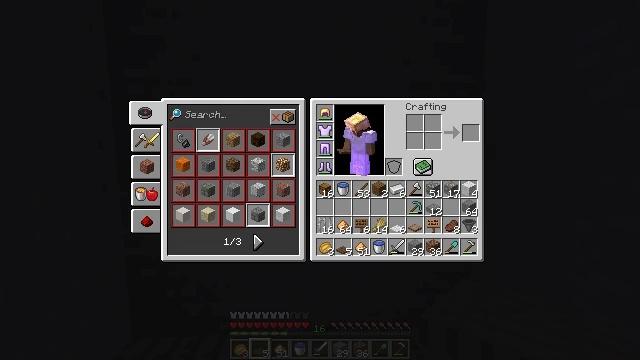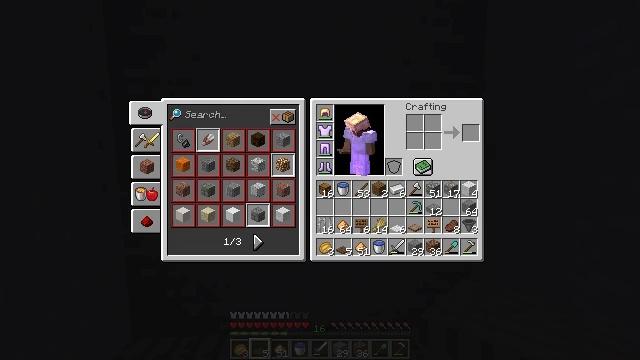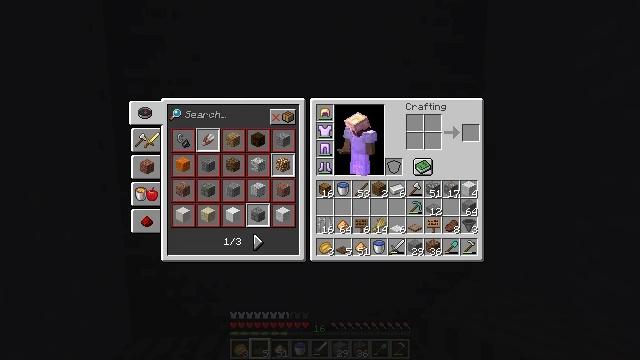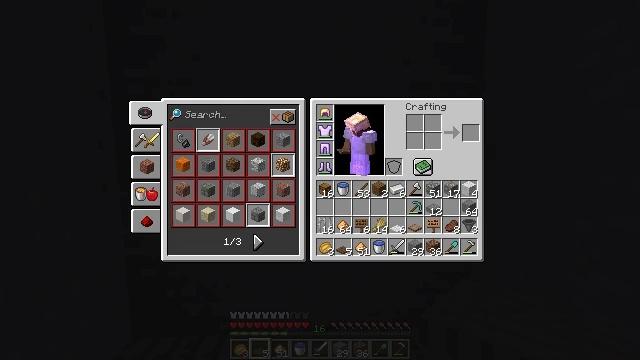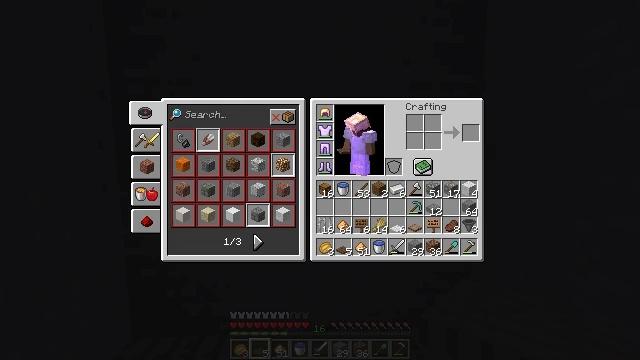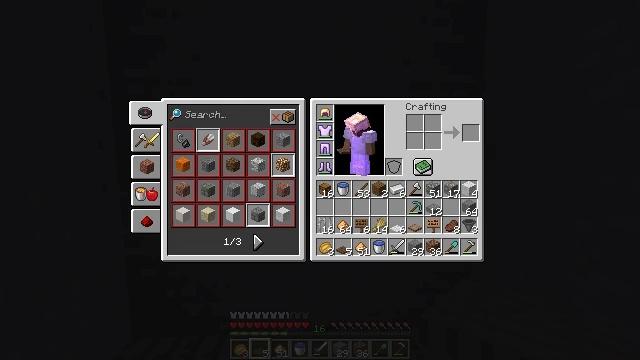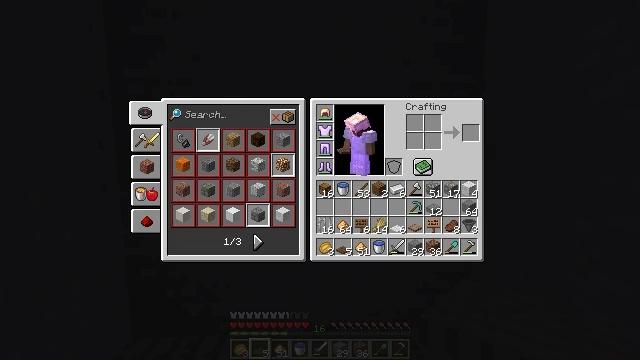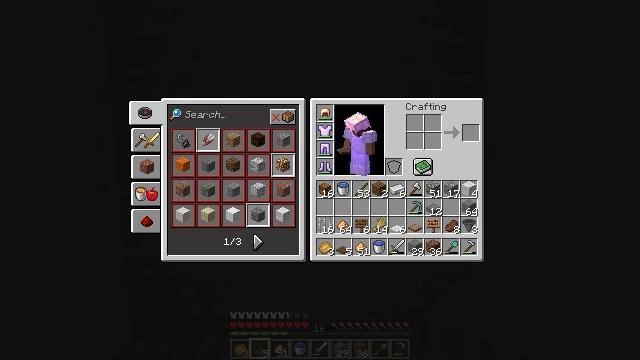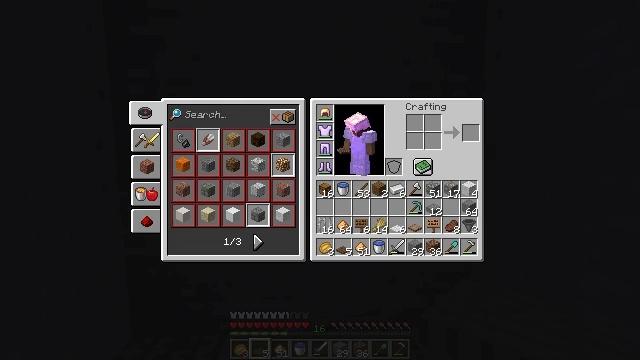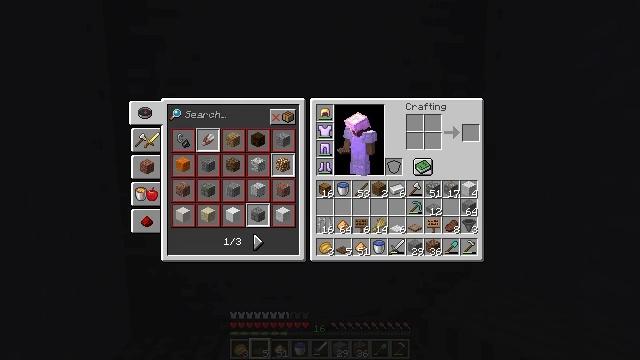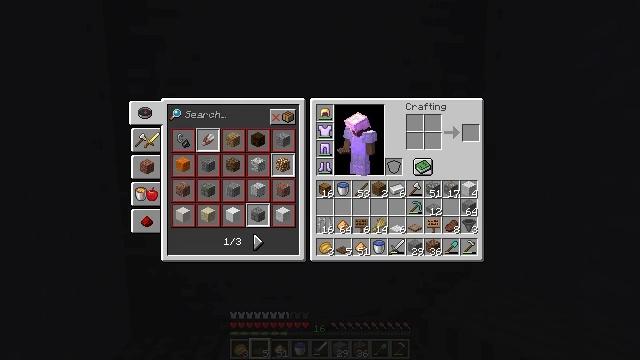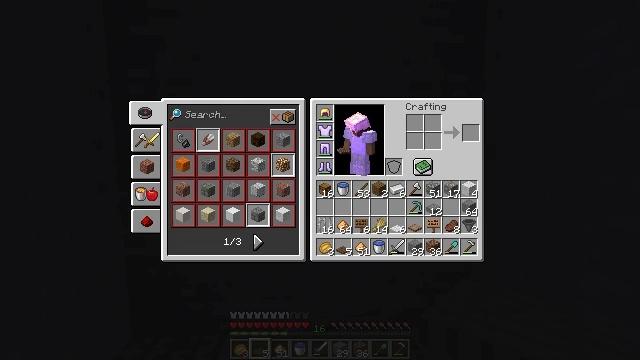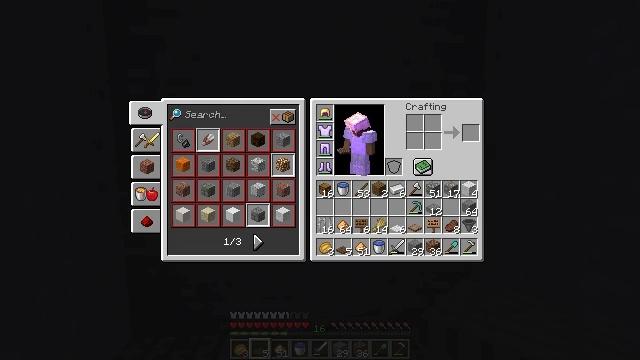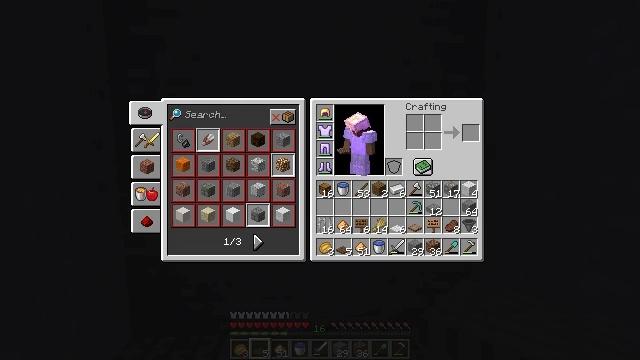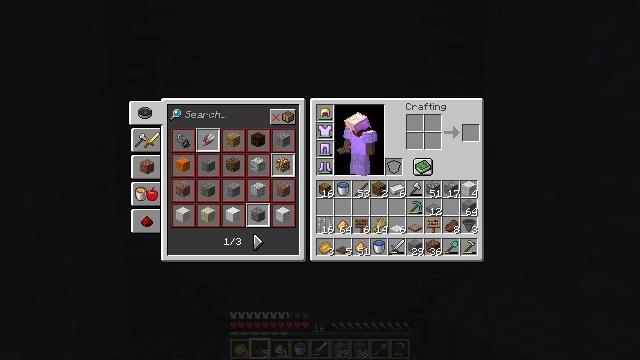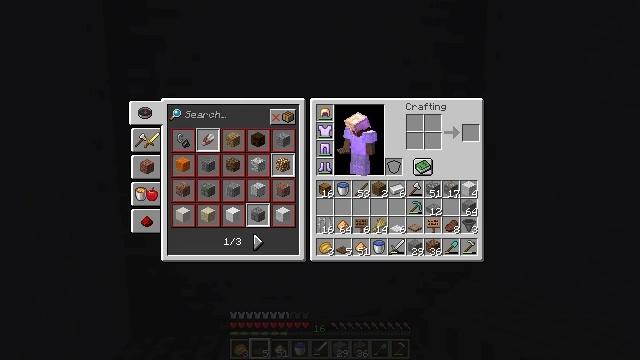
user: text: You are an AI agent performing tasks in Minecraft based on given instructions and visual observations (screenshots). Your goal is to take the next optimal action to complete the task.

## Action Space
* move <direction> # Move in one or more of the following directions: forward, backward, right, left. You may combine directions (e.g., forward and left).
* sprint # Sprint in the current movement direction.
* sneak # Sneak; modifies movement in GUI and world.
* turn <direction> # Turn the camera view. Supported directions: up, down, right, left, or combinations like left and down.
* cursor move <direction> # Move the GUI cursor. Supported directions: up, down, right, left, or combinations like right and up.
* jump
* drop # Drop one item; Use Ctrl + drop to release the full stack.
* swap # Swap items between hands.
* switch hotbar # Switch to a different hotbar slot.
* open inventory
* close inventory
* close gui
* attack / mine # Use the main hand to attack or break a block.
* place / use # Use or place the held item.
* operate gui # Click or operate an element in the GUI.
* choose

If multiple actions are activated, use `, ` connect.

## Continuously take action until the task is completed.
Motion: motion action
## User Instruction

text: Retrieve the spruce trapdoor by mining.
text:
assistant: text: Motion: no_op
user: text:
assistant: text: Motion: no_op
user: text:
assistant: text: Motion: no_op
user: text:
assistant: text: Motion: no_op
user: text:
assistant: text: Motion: no_op
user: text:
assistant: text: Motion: no_op
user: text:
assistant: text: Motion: no_op
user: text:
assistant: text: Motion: no_op
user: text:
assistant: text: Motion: no_op
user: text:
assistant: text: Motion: no_op
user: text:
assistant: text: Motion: no_op
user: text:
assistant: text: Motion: no_op
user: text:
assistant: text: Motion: no_op
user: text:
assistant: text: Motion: no_op
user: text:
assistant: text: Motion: no_op
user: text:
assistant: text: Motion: no_op
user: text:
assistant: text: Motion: no_op
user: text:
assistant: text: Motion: no_op
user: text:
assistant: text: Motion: no_op
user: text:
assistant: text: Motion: no_op
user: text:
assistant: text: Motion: no_op
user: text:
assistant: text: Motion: no_op
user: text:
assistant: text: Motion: no_op
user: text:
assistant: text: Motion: no_op
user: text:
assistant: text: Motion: no_op
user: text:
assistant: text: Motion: no_op
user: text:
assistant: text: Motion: no_op
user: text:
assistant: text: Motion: no_op
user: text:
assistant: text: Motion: no_op
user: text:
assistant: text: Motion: no_op